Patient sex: M
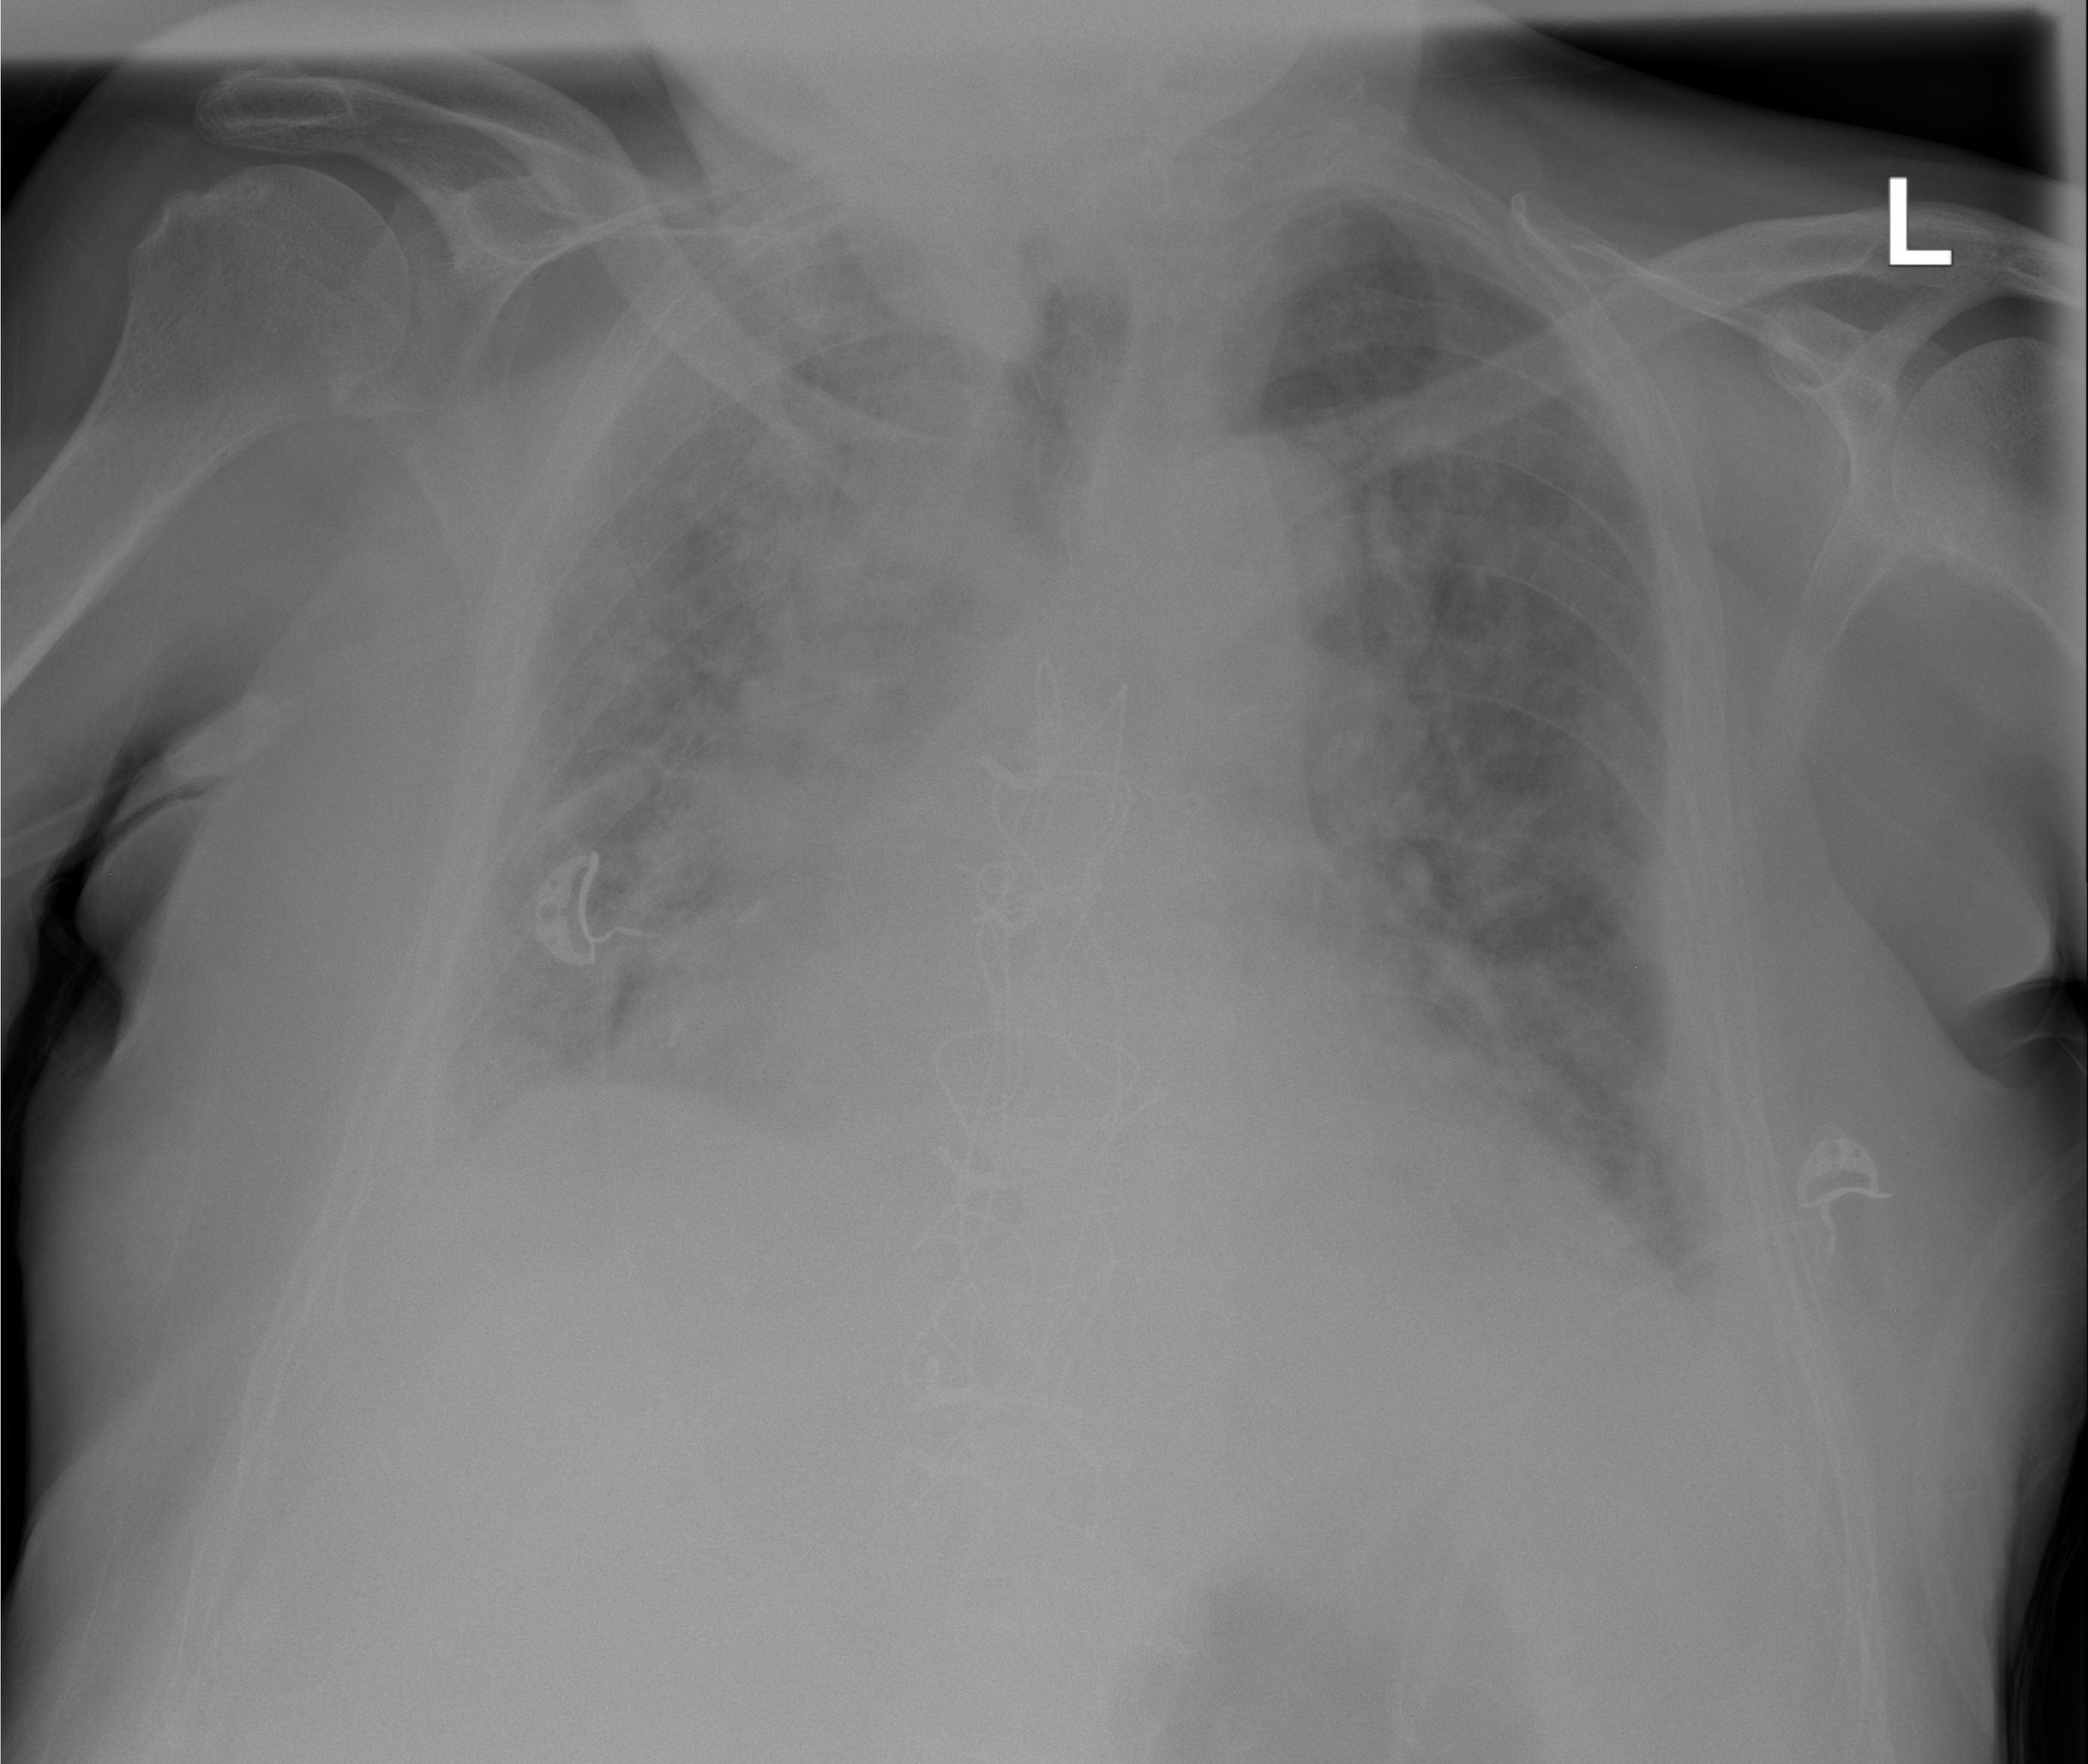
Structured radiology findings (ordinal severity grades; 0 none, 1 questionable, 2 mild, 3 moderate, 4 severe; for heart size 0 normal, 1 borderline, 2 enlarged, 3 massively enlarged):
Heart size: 2
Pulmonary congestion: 3
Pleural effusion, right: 2
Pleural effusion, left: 2
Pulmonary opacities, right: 3
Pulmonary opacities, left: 2
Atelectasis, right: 3
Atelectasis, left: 2